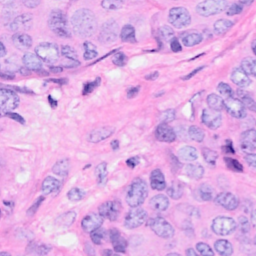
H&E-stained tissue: Breast